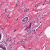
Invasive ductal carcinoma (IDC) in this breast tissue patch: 0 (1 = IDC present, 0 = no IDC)